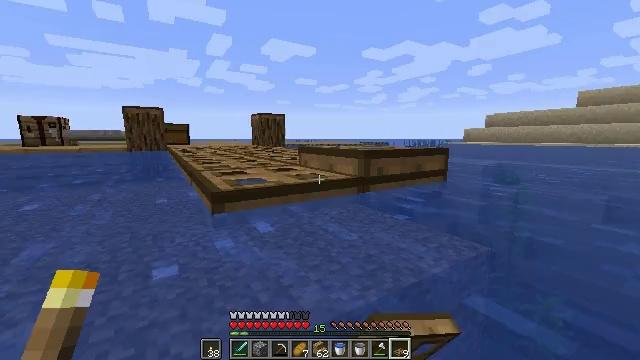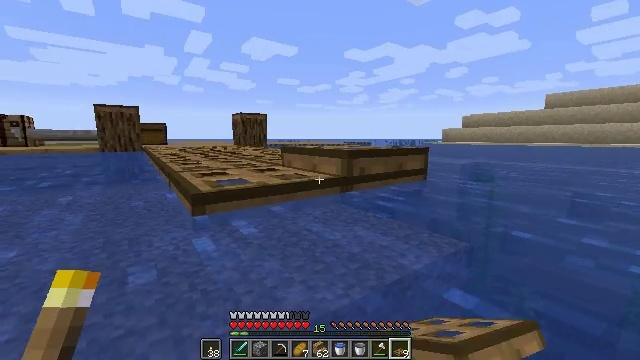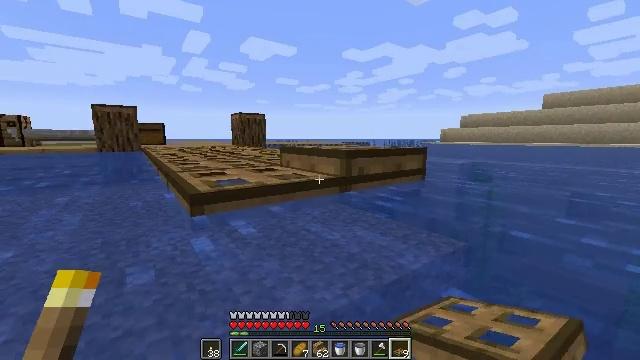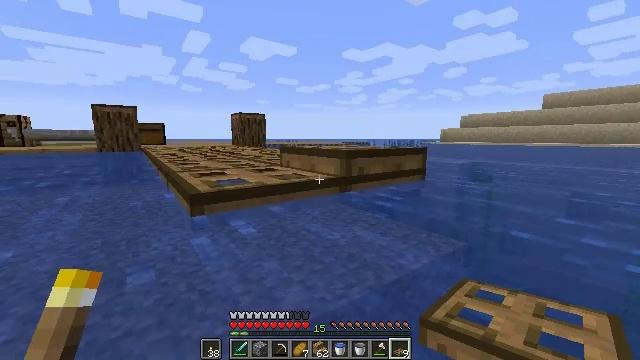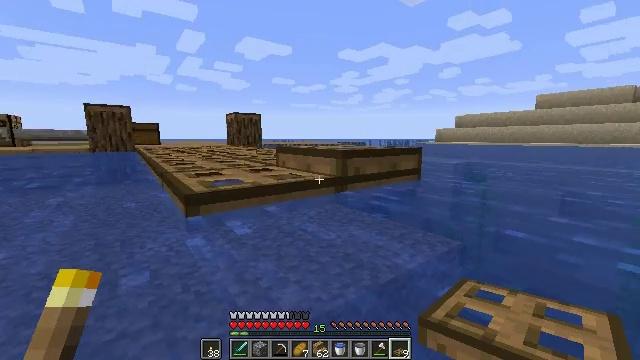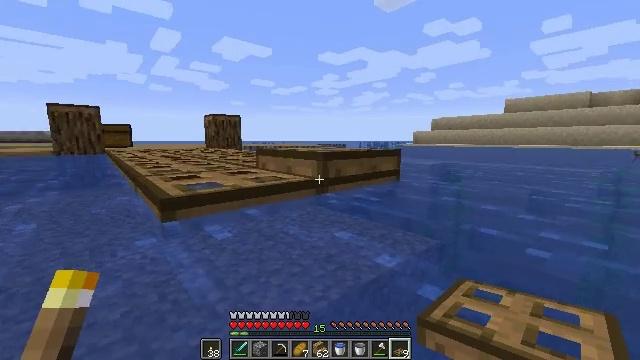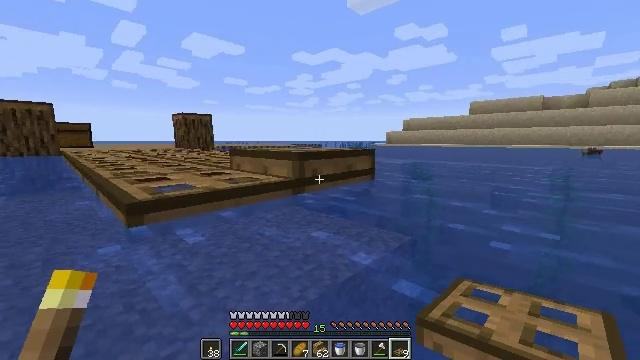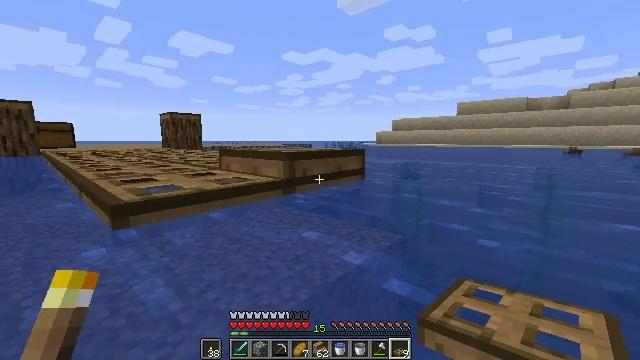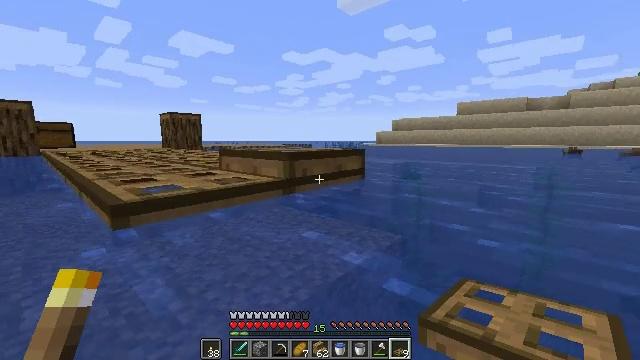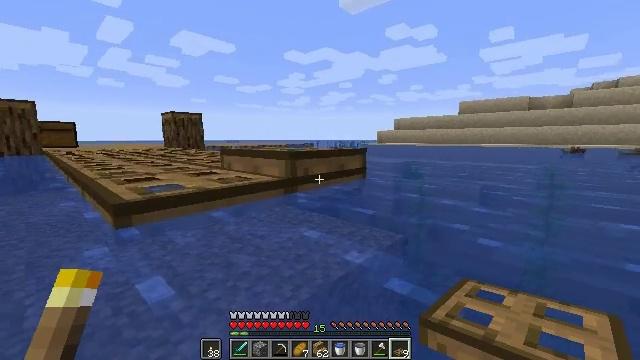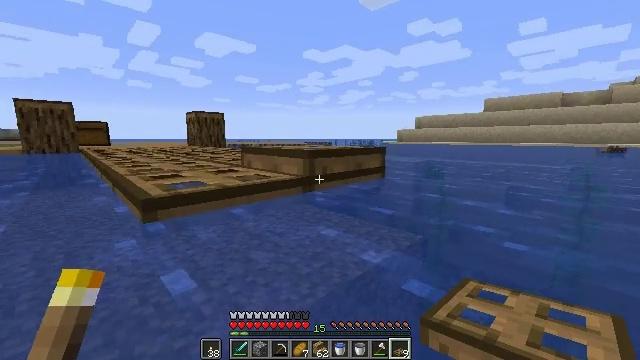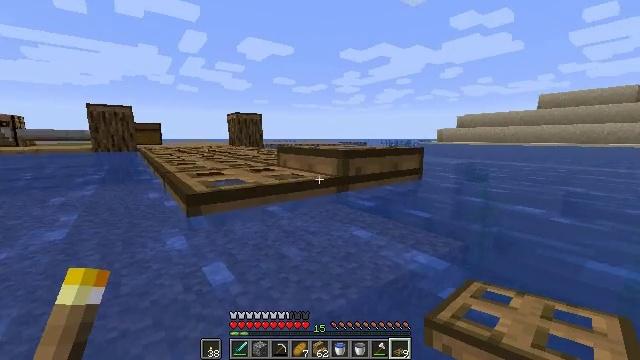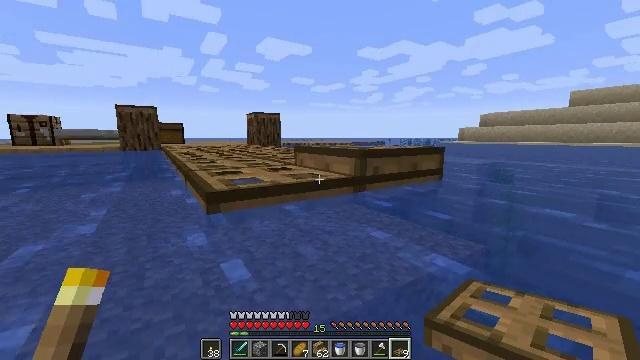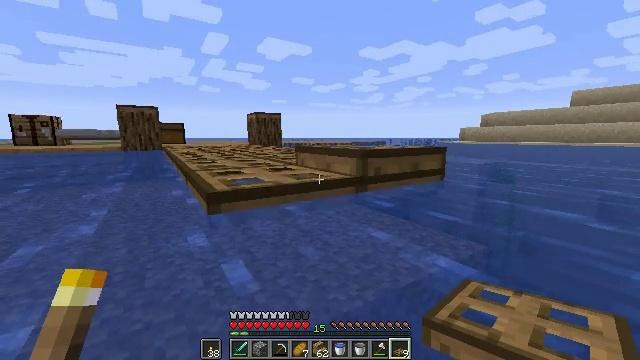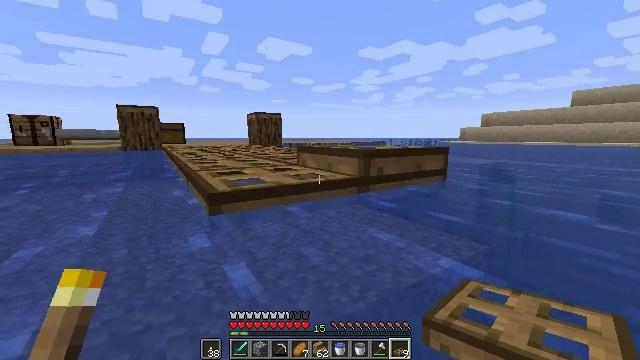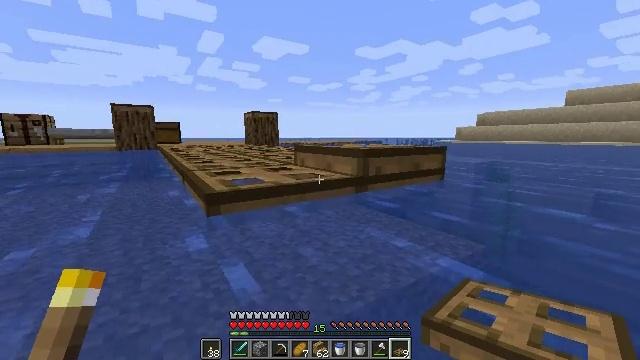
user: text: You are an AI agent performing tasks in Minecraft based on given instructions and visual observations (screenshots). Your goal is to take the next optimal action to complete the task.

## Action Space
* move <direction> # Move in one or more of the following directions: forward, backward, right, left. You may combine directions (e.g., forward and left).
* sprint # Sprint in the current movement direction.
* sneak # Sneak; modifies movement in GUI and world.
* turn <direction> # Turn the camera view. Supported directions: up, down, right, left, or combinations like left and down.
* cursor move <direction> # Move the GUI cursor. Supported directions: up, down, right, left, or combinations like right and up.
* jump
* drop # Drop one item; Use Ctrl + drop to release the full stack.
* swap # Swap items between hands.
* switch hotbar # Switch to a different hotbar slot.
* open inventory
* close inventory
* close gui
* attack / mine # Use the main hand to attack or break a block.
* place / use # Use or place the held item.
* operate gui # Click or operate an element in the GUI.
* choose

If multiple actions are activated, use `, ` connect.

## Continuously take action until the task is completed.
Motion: motion action
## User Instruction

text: Collect the oak trapdoor for re-use.
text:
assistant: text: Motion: sneak, turn right
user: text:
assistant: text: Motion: sneak
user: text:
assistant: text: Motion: sneak
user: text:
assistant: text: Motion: sneak
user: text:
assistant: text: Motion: sneak, turn right
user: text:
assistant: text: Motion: sneak, turn right
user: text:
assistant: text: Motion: sneak, turn right
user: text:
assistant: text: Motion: sneak
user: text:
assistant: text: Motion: sneak
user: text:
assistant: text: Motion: sneak, turn left
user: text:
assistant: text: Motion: move forward, sneak, turn left
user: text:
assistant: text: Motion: move forward, sneak, turn left
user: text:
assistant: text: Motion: move forward and move left, sneak
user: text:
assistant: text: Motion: move forward and move left, sneak
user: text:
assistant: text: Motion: move forward and move left, sneak
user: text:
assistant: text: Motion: move forward and move left, sneak, turn right
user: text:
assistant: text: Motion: move forward and move left, sneak, turn right and down
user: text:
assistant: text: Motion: move forward and move left, turn right
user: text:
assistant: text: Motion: move forward and move left, turn right
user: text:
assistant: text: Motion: move forward and move left, turn right
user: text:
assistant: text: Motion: move forward and move left, turn right
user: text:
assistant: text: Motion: move forward and move left, turn right and down
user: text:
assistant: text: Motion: move forward and move left, turn right and down
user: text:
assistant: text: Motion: turn right
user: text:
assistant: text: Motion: no_op
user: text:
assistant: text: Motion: no_op
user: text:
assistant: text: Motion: no_op
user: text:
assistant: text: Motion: no_op
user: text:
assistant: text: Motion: no_op
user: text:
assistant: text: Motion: no_op